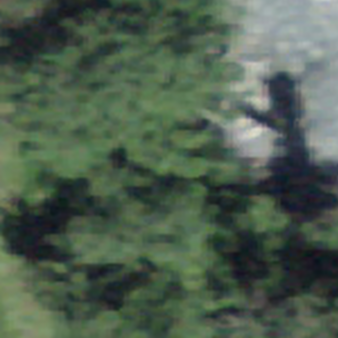
Label: other